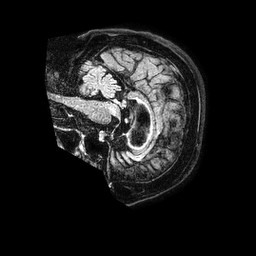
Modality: FLAIR
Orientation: sagittal
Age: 83
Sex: female
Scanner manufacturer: philips
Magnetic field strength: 1.5 T
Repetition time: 4.8 s
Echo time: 0.3 s